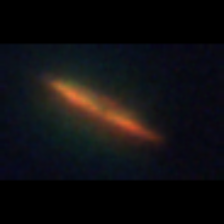
Taxon: Pennate
Group: Diatoms